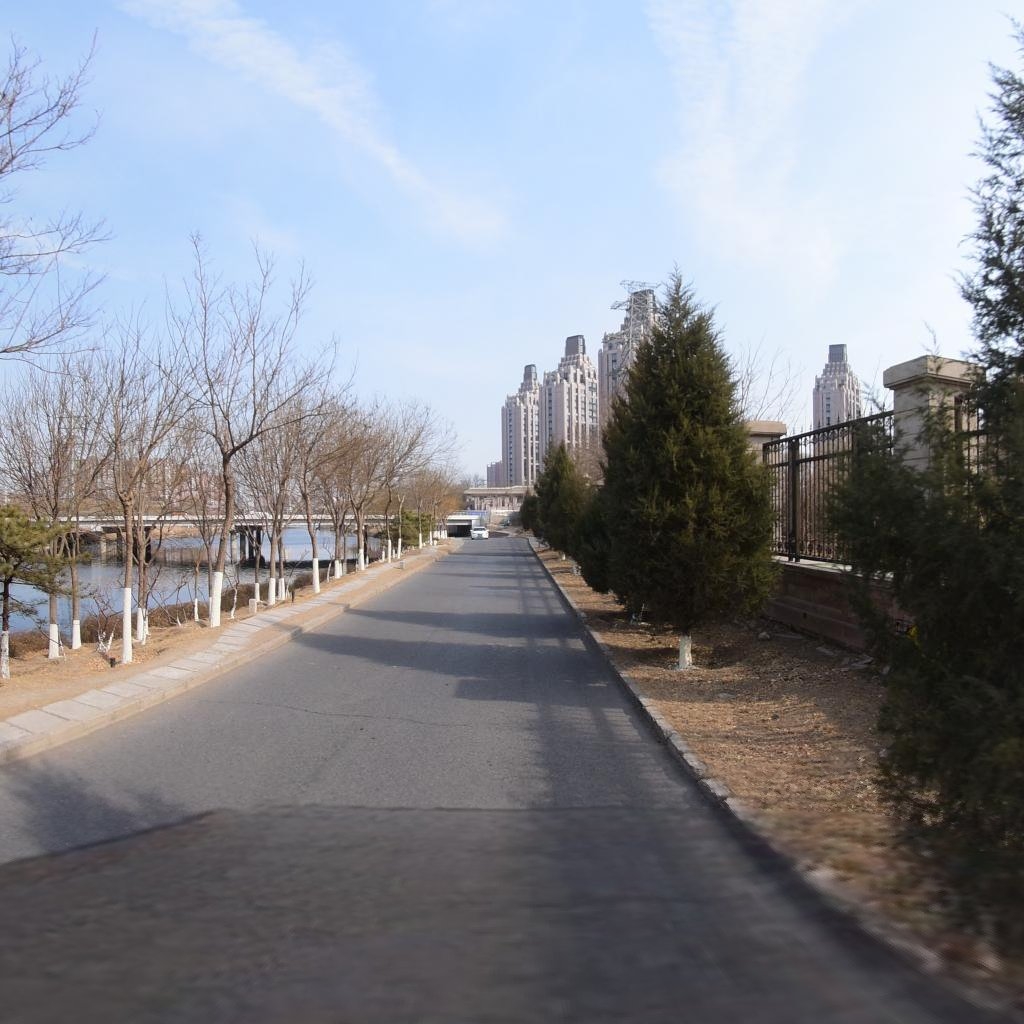
Region: Chaoyang
Road damage annotations: transverse crack